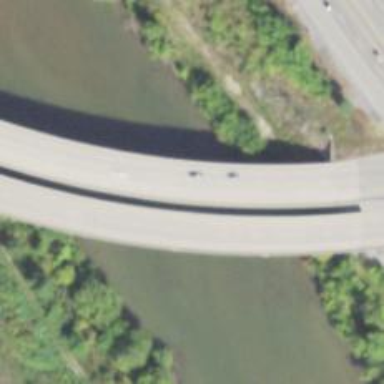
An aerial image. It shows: Bridge crossing over highway trunk expressway.